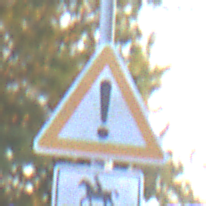
Verkehrszeichen: Gefahrenstelle
Zusatzzeichen unten: HinweisDurchSinnbild10
Umgebung: Outdoor, Urban
Tageszeit: SunriseSunset
Wetter: Clear
Licht: Natural
Jahreszeit: NotSpecified
Kontrast: LowContrast